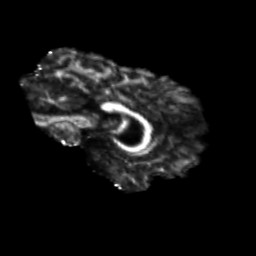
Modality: FA
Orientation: sagittal
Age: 36
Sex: male
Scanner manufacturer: siemens
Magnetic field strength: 3 T
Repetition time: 3.5 s
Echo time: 0.125 s